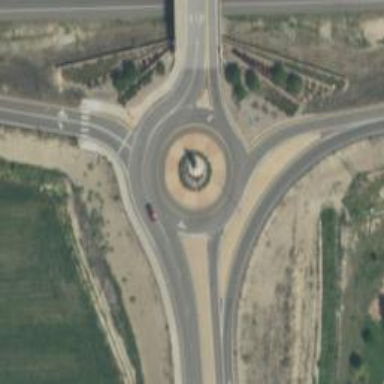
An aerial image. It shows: Secondary road with asphalt surface leading to roundabout.